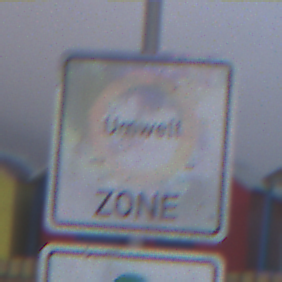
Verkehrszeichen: BeginnUmweltzone
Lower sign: FreistellungVomVerkehrsverbot3
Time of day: SunriseSunset
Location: Outdoor (Beach)
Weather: Overcast
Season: NotSpecified
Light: Natural